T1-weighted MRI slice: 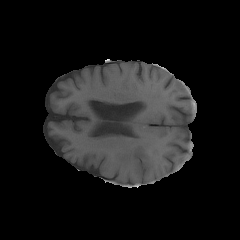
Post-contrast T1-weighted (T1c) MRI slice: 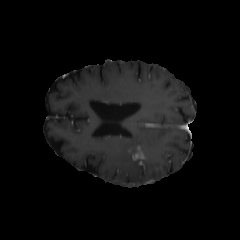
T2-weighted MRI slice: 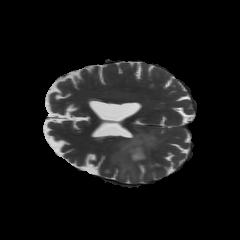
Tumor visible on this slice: yes